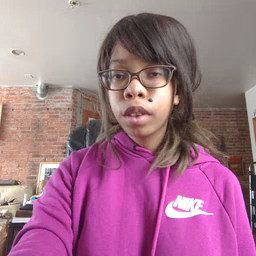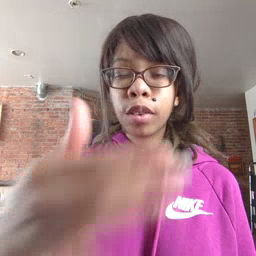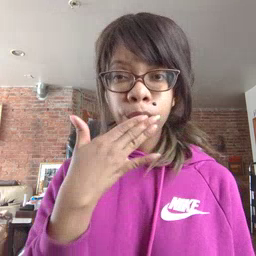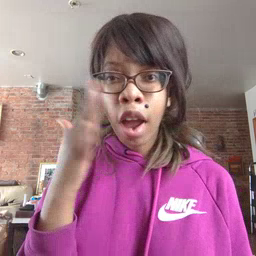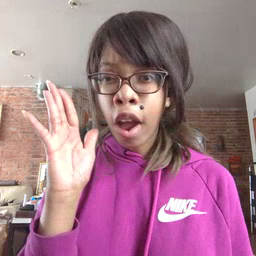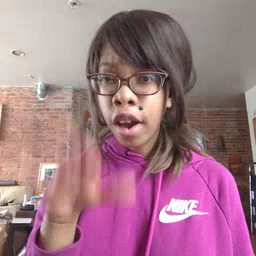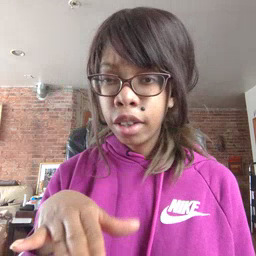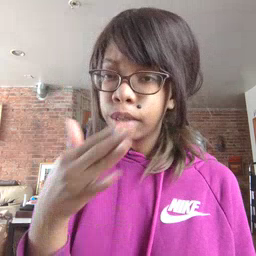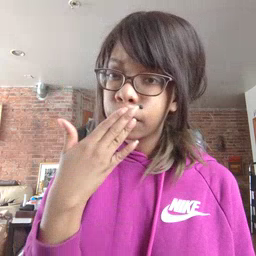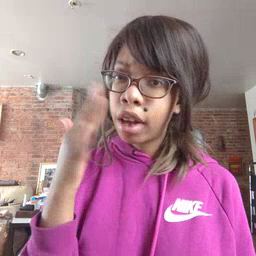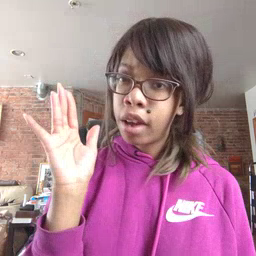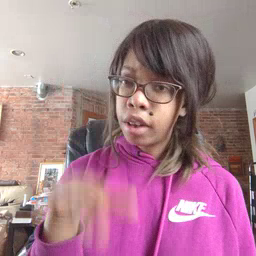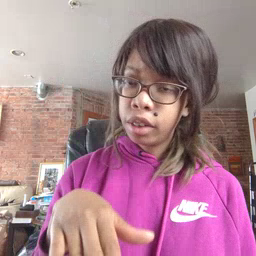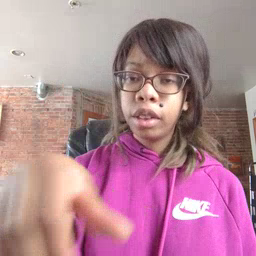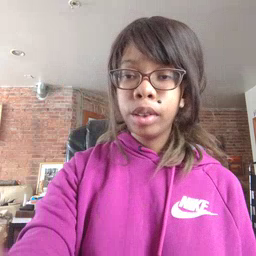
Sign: bad